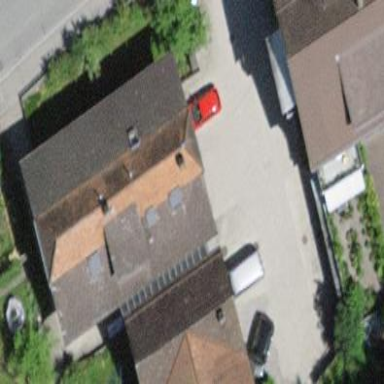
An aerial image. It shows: Residential building.